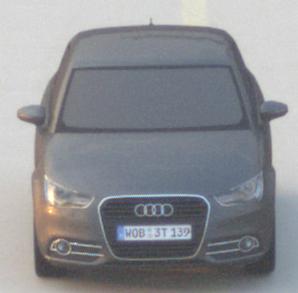
Make: Audi
Model: A1 Sportback 1.2 TFSI
Detailed model: A1 (8X) Sportback
Model produced from: 2012/03
Model produced until: 2014/11
Doors: 5
Color: gray
Road condition: dry road
Daytime: sunrise or sunset
Contrast: medium contrast